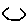
Label: hexagon